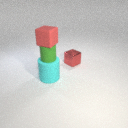
small green rubber cylinder above large cyan rubber cylinder